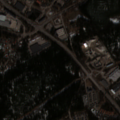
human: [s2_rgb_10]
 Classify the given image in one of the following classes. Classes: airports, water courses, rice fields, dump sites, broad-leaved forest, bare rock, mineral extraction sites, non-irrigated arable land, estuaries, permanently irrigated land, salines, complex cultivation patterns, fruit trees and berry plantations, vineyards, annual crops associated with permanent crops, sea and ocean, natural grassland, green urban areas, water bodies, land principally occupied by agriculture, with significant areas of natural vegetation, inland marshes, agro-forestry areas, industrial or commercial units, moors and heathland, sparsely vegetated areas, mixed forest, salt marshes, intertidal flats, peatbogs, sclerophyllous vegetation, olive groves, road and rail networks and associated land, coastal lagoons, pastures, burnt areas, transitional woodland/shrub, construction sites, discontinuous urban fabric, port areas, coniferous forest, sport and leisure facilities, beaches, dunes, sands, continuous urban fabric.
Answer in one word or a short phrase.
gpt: discontinuous urban fabric, industrial or commercial units, green urban areas